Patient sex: M
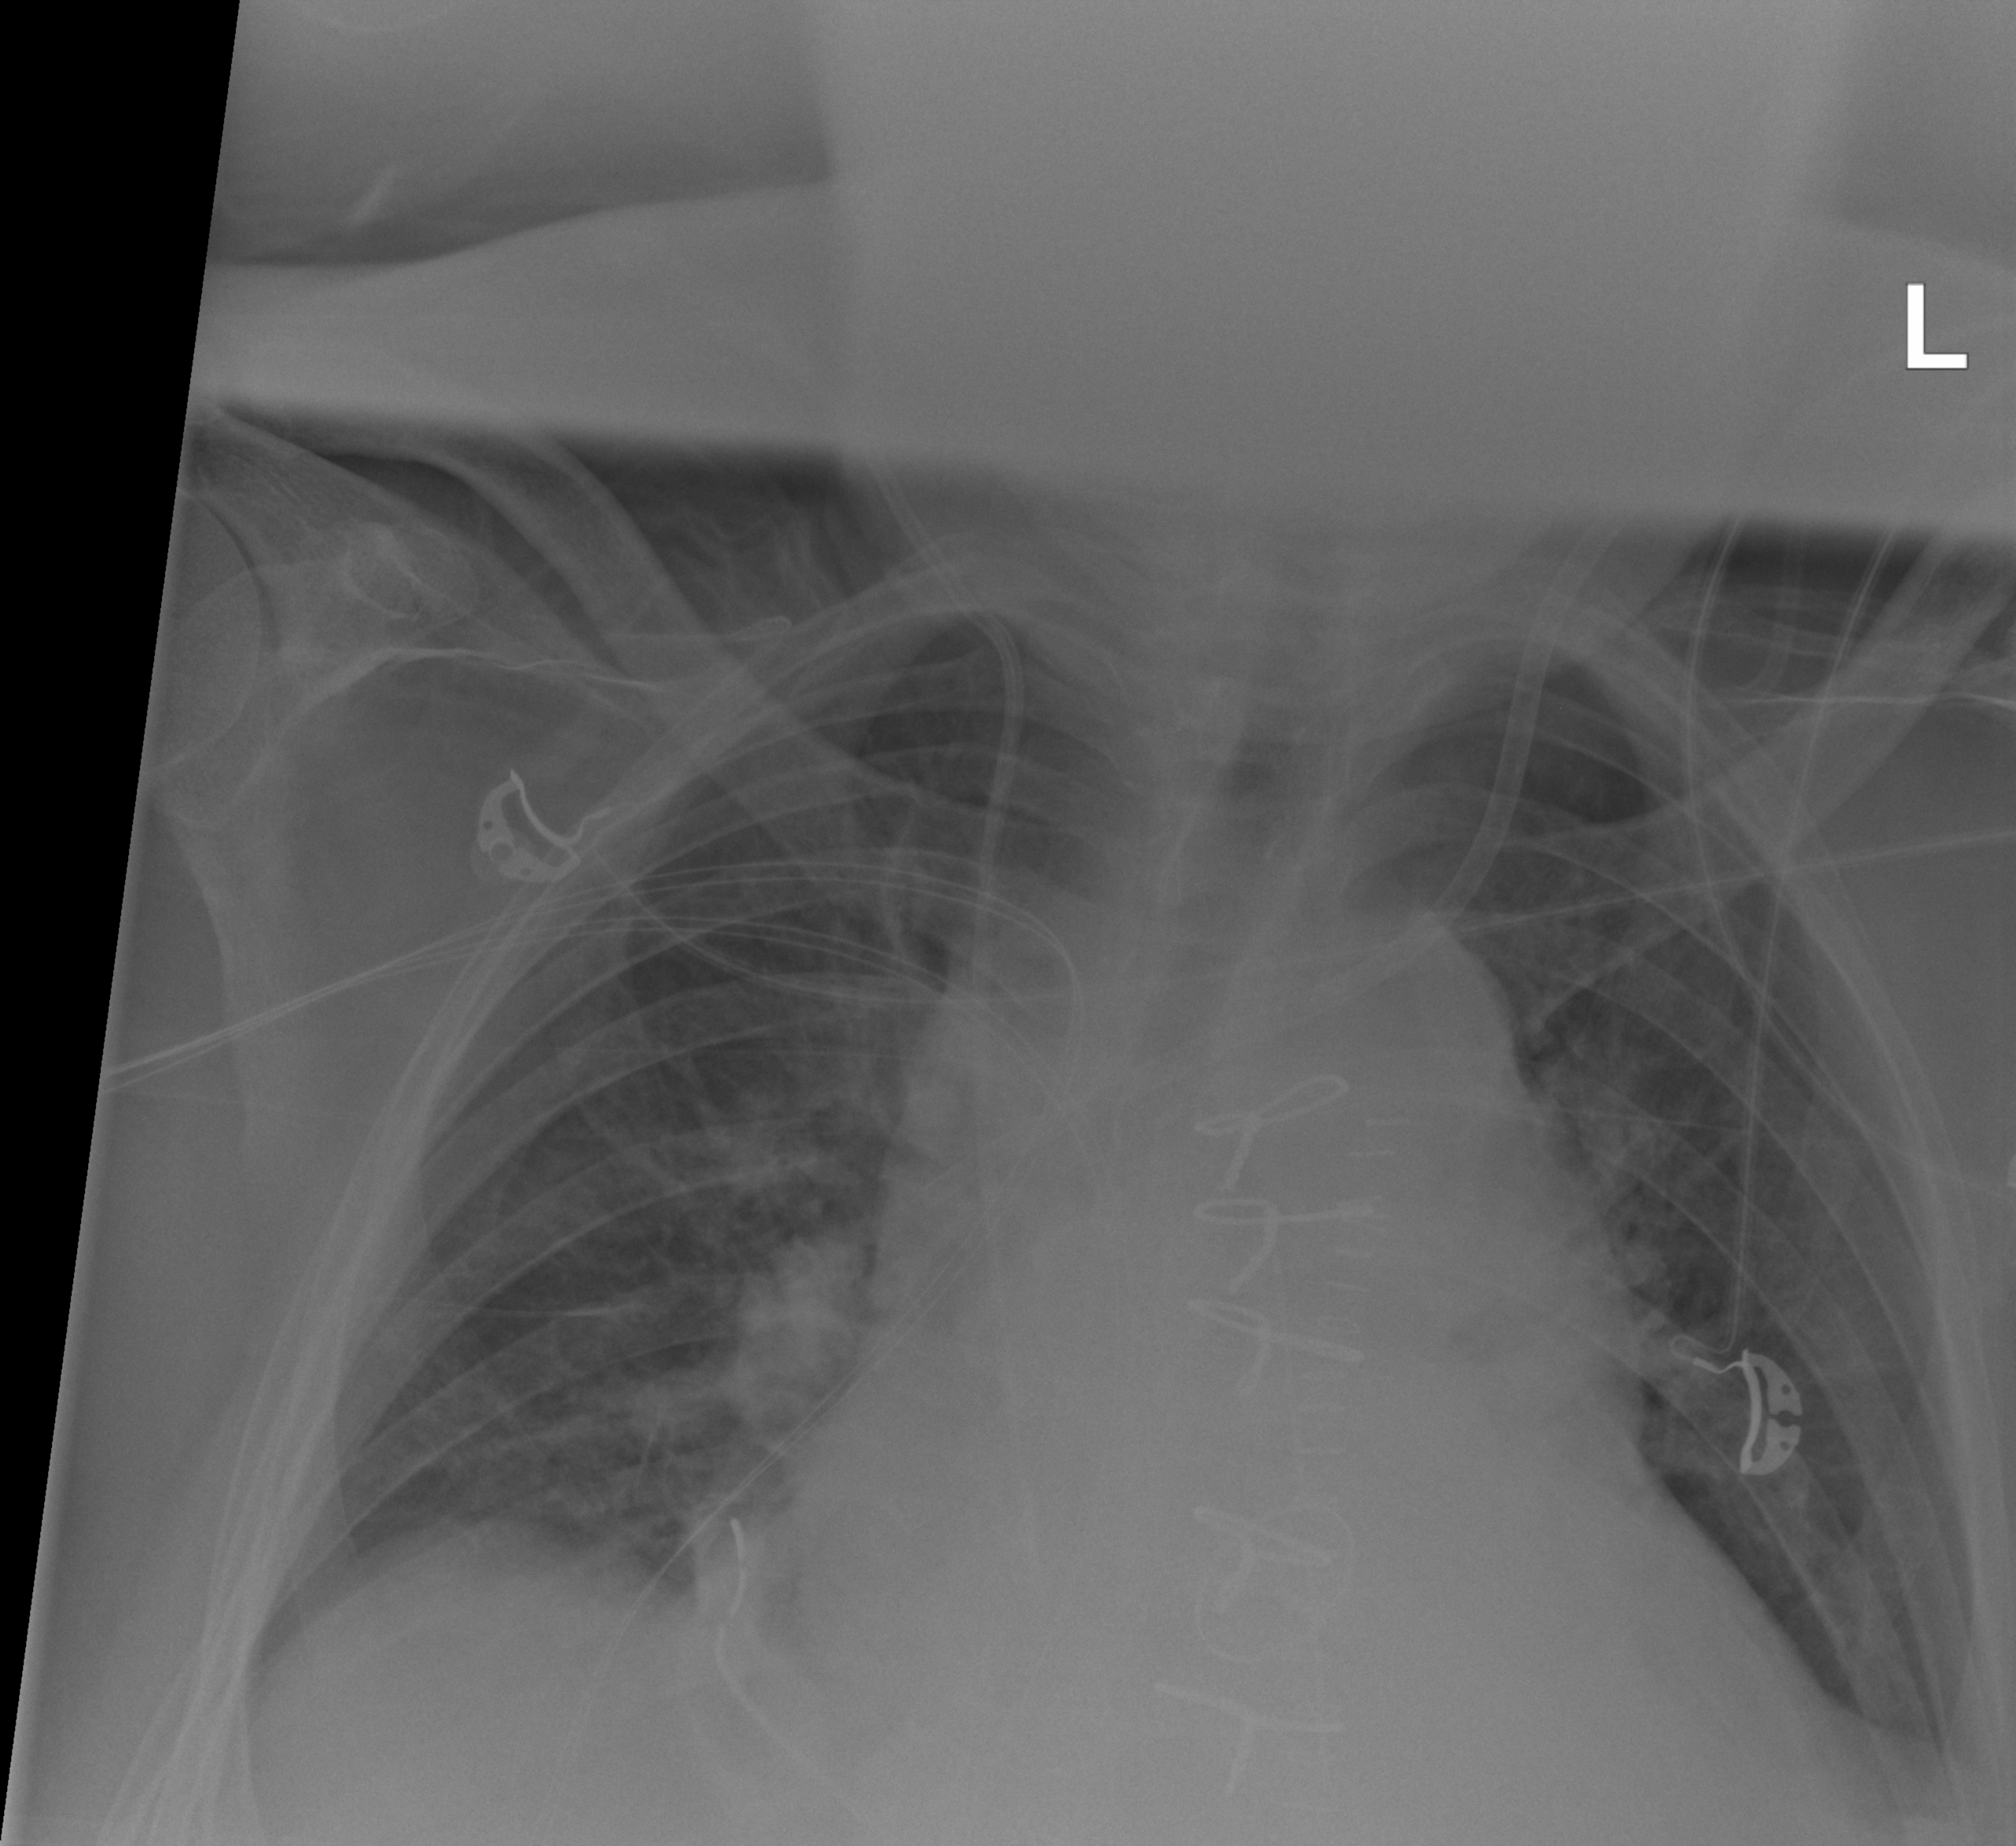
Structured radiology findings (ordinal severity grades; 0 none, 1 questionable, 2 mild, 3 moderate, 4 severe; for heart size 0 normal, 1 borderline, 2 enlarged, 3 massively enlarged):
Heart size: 2
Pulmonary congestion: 2
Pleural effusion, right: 0
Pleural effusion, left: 0
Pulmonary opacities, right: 0
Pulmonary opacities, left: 0
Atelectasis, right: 2
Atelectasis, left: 0